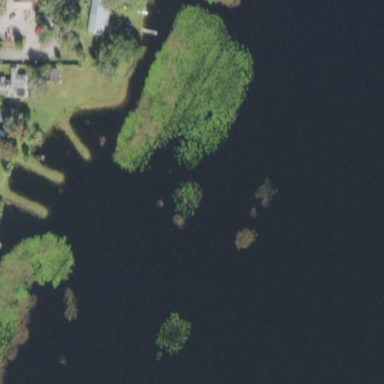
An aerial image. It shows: Wetland area.